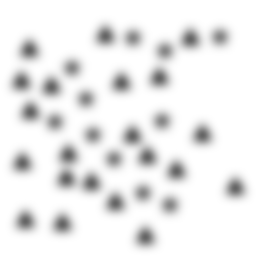
Squares: 0
Triangles: 21
Stars: 11
Total shapes: 32